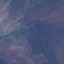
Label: HerbaceousVegetation